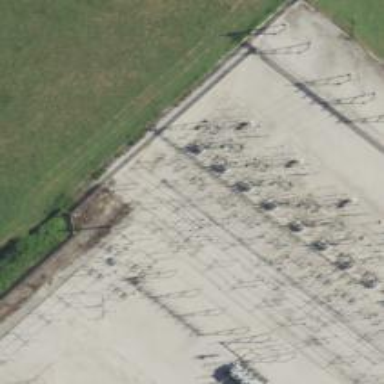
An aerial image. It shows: Switch used for power control.